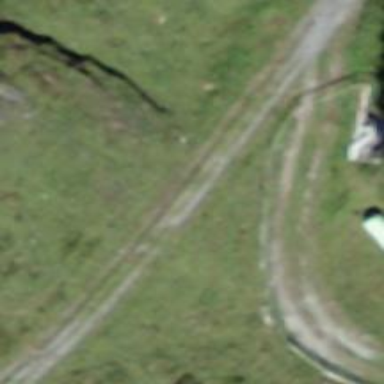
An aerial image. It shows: Path.